Question: Hello I have a simple dataset in SQL that counts meter readings... There are meter readings every day and I would like to SUM the count, display that in a column chart at a daily interval. What I would also like to do is display a cumulative count as a line so 4 orders Monday, 3 orders Tuesday, 5 orders Wednesday 4+3+5 etc. Apparently there is a running total property I read somewhere in SSRS? Does anyone know how to do this? I'm stumped! I currently have a SUM of count as my total value with category group of date read but it does not seem to be displaying properly. Instead of saying 5 orders on tuesday, it is just showing 1,1,1,1,1 etc...
'''
SELECT COUNT(readingId), dateRead
FROM Readings
WHERE (dateRead BETWEEN @StarDate AND @EndDate) AND (webcontactid IS NOT NULL) AND (meter = 1)
GROUP BY Readings.dateRead
'''

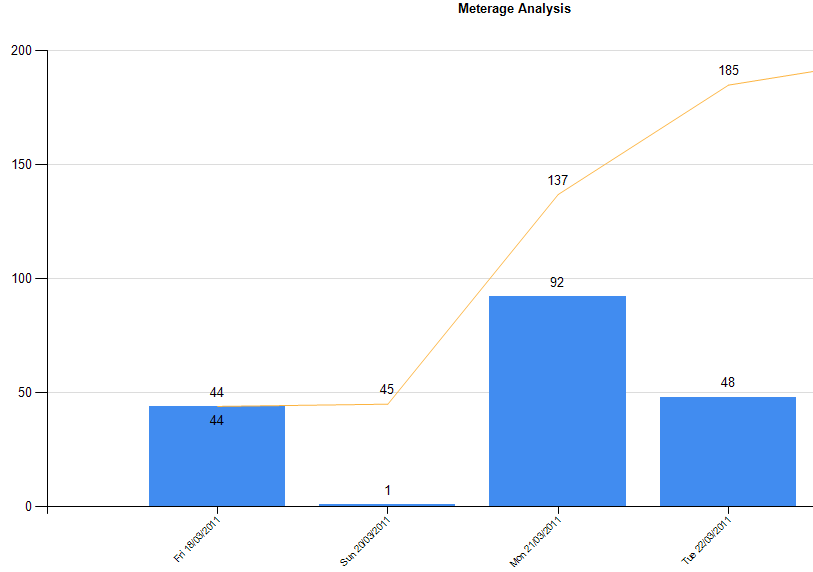
Answer: I created a bar chart, put dt as Category group, added a fake Series group called g1 (Group by "A"), and used two data fields, one with the expression
'''
=Sum(Fields!NReadings.Value)
'''
and one with the expression
'''
=RunningValue(Fields!NReadings.Value, Sum, "g1")
'''
and set this to appear as a line.
I got this on SSRS 2005, but I hope it helps for 2008. If anyone has a way to do this without creating a fake Series, then please let me know.